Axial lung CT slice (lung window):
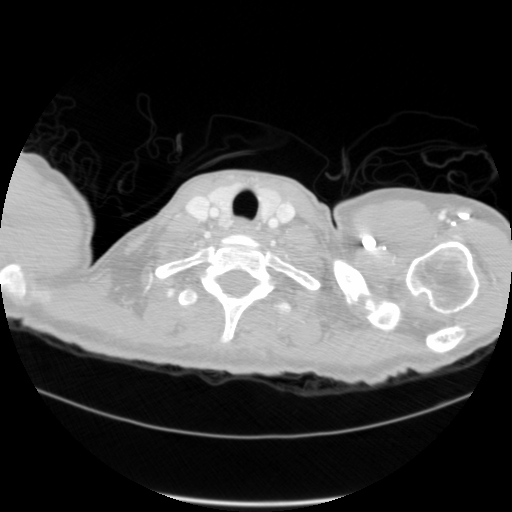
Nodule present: no